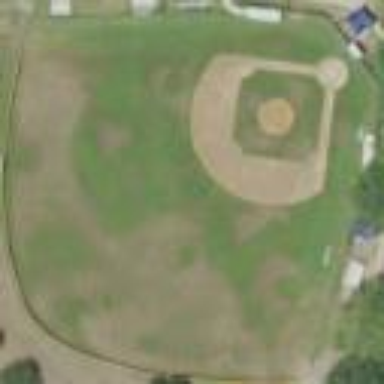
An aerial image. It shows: Grass baseball pitch enclosed by chain-link fence.